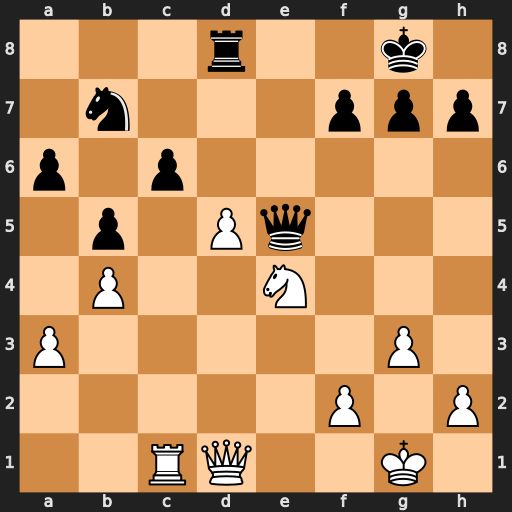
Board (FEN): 3r2k1/1n3ppp/p1p5/1p1Pq3/1P2N3/P5P1/5P1P/2RQ2K1
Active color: w
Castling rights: -
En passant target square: -
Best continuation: dxc6 Rxd1+ Rxd1